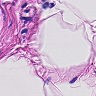
Metastatic tissue present: no